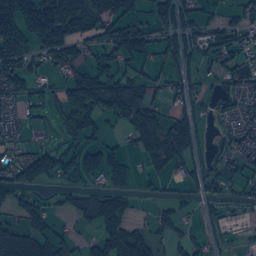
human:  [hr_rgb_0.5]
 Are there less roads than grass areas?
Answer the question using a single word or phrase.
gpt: no

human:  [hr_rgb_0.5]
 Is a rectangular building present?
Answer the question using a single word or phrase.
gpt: yes

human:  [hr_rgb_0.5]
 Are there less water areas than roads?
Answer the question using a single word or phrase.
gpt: yes

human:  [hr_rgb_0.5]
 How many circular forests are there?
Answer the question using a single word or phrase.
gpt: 0

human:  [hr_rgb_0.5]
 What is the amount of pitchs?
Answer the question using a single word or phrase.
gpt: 6

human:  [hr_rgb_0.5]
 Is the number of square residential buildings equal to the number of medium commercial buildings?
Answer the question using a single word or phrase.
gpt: no

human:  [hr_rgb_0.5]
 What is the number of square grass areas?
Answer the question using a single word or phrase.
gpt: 1

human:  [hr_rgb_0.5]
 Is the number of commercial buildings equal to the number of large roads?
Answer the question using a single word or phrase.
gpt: no

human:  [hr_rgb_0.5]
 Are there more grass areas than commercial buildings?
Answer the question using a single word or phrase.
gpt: yes

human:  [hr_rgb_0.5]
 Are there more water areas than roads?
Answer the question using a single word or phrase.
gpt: no

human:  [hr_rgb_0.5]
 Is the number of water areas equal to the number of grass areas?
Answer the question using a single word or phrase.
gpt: no

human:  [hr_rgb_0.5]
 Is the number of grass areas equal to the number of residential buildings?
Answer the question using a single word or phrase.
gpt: no

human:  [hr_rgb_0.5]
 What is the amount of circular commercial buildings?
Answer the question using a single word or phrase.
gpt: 0

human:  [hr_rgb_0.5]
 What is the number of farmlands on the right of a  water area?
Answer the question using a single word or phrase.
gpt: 26

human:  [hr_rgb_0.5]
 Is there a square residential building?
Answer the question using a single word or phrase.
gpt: no

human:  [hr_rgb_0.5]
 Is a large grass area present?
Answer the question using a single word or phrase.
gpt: yes

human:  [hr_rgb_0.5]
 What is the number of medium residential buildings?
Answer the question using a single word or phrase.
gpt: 8

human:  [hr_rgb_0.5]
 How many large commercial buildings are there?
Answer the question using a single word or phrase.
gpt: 1

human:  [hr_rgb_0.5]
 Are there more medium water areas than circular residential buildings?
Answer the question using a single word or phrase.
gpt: yes

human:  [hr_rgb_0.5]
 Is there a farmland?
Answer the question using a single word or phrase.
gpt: yes

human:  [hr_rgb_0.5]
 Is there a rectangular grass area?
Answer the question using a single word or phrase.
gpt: yes

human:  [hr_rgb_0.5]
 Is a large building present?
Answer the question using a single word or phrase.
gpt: yes

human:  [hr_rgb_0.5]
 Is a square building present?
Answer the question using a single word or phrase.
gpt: no

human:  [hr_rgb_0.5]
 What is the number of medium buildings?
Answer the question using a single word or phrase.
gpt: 10

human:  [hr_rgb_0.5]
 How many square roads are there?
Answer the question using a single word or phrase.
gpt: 0

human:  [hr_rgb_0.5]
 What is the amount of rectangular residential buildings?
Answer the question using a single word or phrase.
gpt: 652

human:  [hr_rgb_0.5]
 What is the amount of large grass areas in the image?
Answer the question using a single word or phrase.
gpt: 173

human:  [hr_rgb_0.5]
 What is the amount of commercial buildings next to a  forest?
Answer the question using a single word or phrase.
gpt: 13

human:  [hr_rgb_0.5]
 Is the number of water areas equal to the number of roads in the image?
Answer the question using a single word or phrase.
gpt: no

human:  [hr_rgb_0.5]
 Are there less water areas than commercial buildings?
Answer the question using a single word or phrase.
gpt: no

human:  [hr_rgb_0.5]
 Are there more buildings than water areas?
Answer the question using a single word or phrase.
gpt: yes

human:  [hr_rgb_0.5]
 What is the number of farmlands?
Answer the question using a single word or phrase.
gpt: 27

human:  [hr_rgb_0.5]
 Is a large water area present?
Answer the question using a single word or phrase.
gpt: yes

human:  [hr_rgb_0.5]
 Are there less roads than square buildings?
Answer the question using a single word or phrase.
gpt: no

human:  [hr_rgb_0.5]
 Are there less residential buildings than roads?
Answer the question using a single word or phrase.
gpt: no

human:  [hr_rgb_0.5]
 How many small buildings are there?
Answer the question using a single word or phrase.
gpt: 1219